Question: I have created throughput stacked bar chart
From this chart want to get minimum, maximum and average value. And want it display on labels. But not able to figure out how to do it..any help on this please

'''
var chart = Ext.getCmp('mychart'); // chart object
field = Ext.getCmp('myFieldId2'); // Labelfield Id
field.text = chart.chartConfig.yField.maximum;
'''
This is the some code I tried to achieve this.
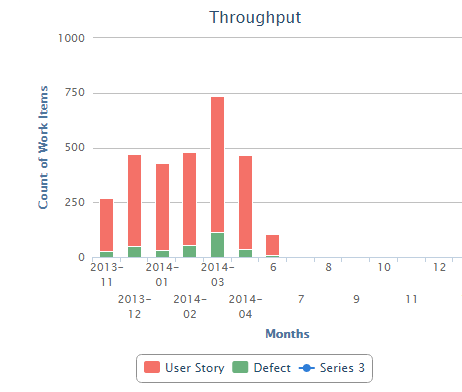
Answer: I figured out how to get the values,
'this.globalVar = Ext.Array.flatten(tempSeries);'
globalVar has series and categories values for the chart
then called showStats(chart) function
'''
showStats: function(chart) {
var project_oid = this.getContext().getProject().ObjectID;
//var chart = this.down('#display_box').add(this.getChartConfig(project_oid));
this.timePeriod = Rally.util.DateTime.getDifference(this._endDate, this._startDate,'month');
if (this.timePeriod == 0){
this.timePeriod = 1;
};
var average = Ext.Array.mean(chart.calculator.globalVar);
average = Ext.Number.toFixed(average, 2);
var stdDev = this.standardDeviation(average, chart.calculator.globalVar);
stdDev = Ext.Number.toFixed(stdDev, 2);
this.down('#averageId').setText("Average" + " " + average);
this.down('#countId').setText("Count"+ Ext.Array.sum(chart.calculator.globalVar));
this.down('#minId').setText("Minimum"+ Ext.Array.min(chart.calculator.globalVar));
this.down('#maxId').setText("Maximum"+ Ext.Array.max(chart.calculator.globalVar));
this.down('#stdDevId').setText("Standard Deviation"+ stdDev);
this.down('#myFieldId').setText("Summary Metrics" + "(Last"+ this.timePeriod + months"+ ")");
},
standardDeviation: function(average, values){
var squareDiffs = values.map(function(value){
var diff = value - average;
var sqrDiff = diff * diff;
return sqrDiff;
});
var avgSquareDiff = Ext.Array.mean(squareDiffs);
var stdDev = Math.sqrt(avgSquareDiff);
return stdDev;
},
'''